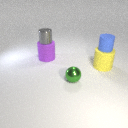
small blue rubber cylinder above large yellow rubber cylinder